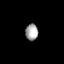
Tissue: prostate
Cell type: Epithelial cells
Senescence score: 0.3402
Nuclear area (px): 203
Mean DAPI intensity: 165.749